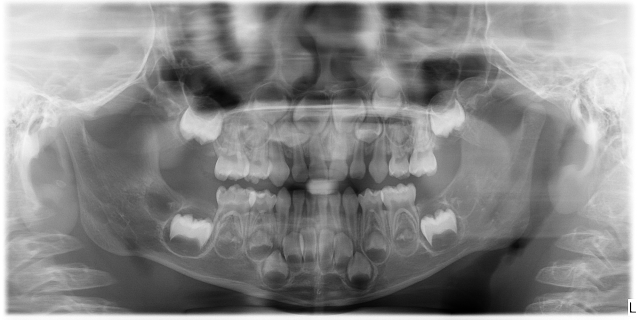
child